Current action and preconditions to check: path_clear

Your task: For each precondition in the list above, predict whether it will hold at this action.

Consider the current scene as observed from the mobile robot's camera, and analyze the predicted future states of all dynamic agents (e.g., people, animals, vehicles, or any moving entities) within the NEXT SECOND.

IMPORTANT: Only answer "very likely" if you are absolutely certain—based on strong, clear evidence—that a dynamic agent will violate the precondition in the predicted future state. Do NOT answer "very likely" for unlikely, ambiguous, or low-probability risks.

Ask yourself for each precondition: Is there a high probability, with clear and convincing evidence, that the predicted future states of any dynamic agent will interfere with the predicted future state of the currently executing action within the NEXT SECOND, causing that precondition to fail?

Assess the risk level based on these predictions. Use "likely" or "very likely" if motions create a clear risk of interference.

Use "neutral" or "improbable" if agents are nearby but their predicted paths are clearly diverging or non-conflicting.

Failure Risk Categories: "very improbable", "improbable", "neutral", "likely", "very likely"

Answer Format: Output ONLY the probability_of_failure value from these categories: "very improbable", "improbable", "neutral", "likely", "very likely"

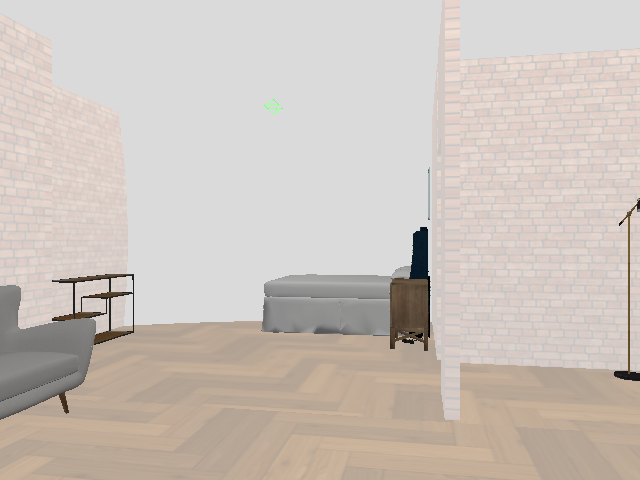

Answer: very improbable